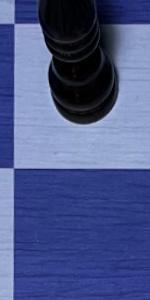
Label: Empty